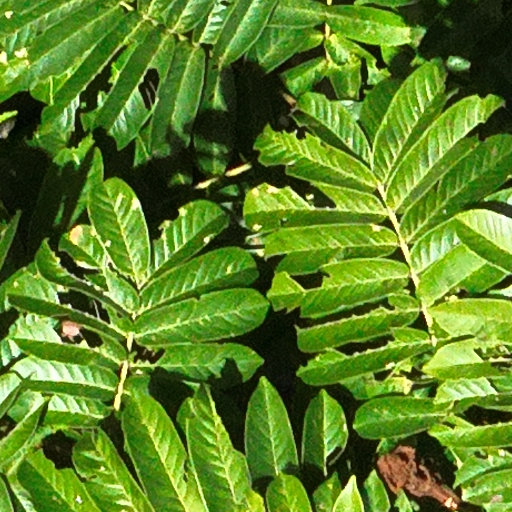
Species: Tachigali panamensis
GBIF accepted scientific name: Tachigali panamensis
Crown area (m\u00b2): 85.585